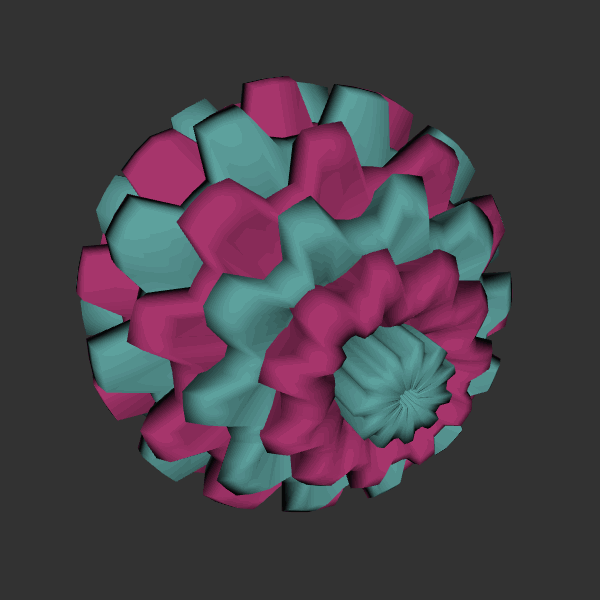
Background: dark